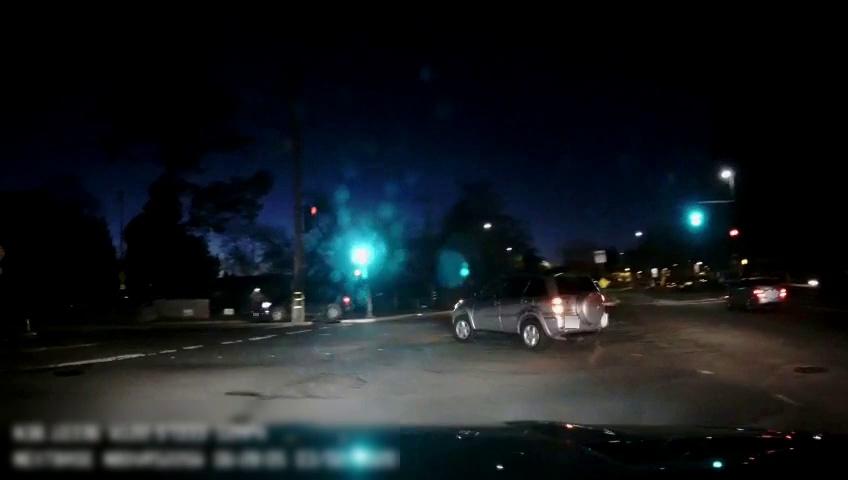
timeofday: Night
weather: Cloudy
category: Drivable Space
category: Vehicles | Car
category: Vehicles | SUV
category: Vehicles | SUV
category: Traffic | Lights
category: Traffic | Lights
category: Traffic | Lights
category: Traffic | Signs
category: Traffic | Signs